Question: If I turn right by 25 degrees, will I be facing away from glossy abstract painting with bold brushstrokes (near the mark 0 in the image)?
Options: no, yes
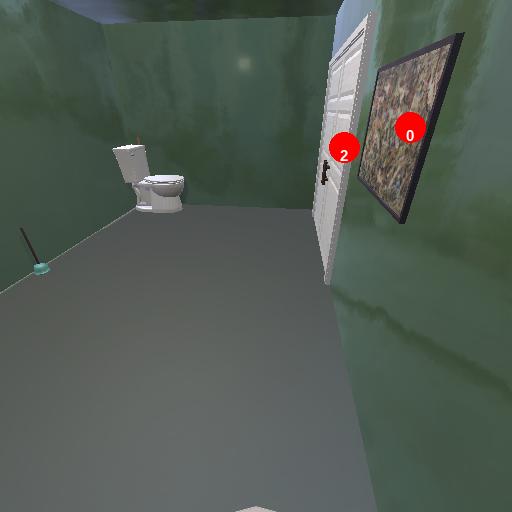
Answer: no